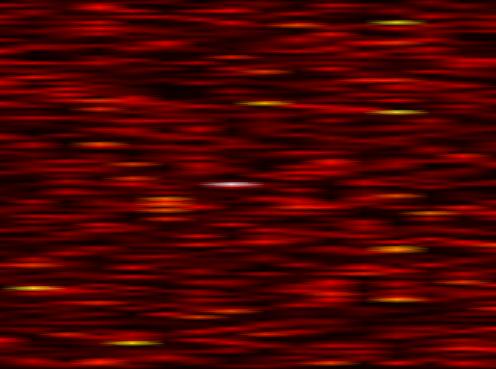
Label: FBMC